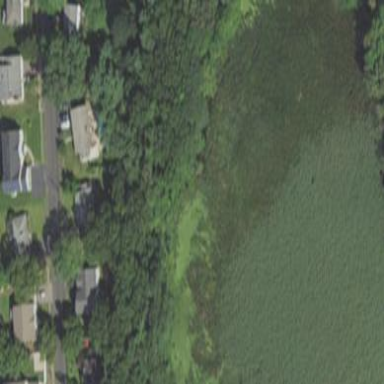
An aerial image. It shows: Marshy wetland area.